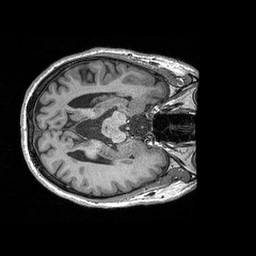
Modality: T1w
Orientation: axial
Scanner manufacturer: siemens
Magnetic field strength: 3 T
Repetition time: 2.3 s
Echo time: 0.00298 s